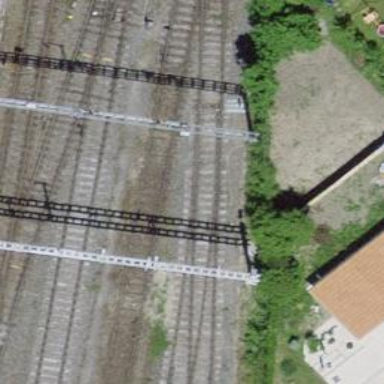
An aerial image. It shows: Rail yard with electrified contact lines for railway operations.